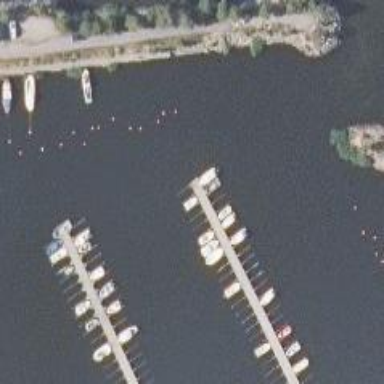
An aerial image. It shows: Pier with mooring facilities.